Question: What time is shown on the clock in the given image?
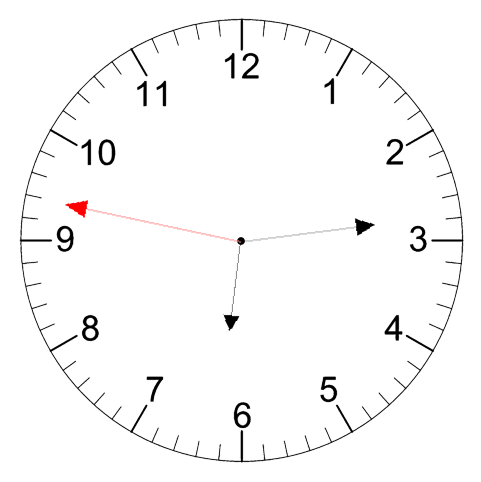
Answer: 06:13:47